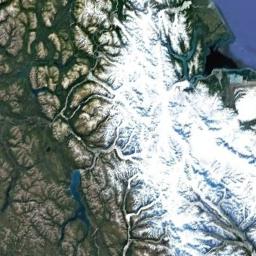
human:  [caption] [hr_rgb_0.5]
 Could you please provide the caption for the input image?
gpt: The snowberg is surrounded by the sea and a blue lake and the snowberg consist of lots of ridges and valleys .

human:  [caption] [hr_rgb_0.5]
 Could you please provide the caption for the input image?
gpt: A large mountain covered in snow is surrounded by blue water .

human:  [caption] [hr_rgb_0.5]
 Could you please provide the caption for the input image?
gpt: The snow berg is next to the water .

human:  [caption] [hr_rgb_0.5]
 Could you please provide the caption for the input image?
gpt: There is a lot of snow on the snowberg .

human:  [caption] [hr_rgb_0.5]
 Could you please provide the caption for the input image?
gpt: There are much snow and some green land and rivers on the snowberg .